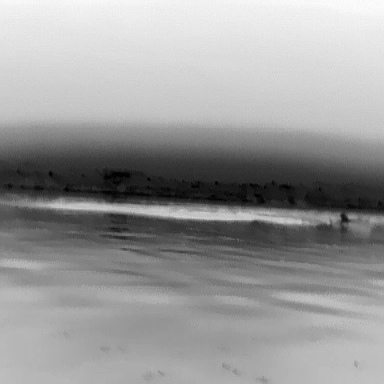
There is a canoe in the infrared image.